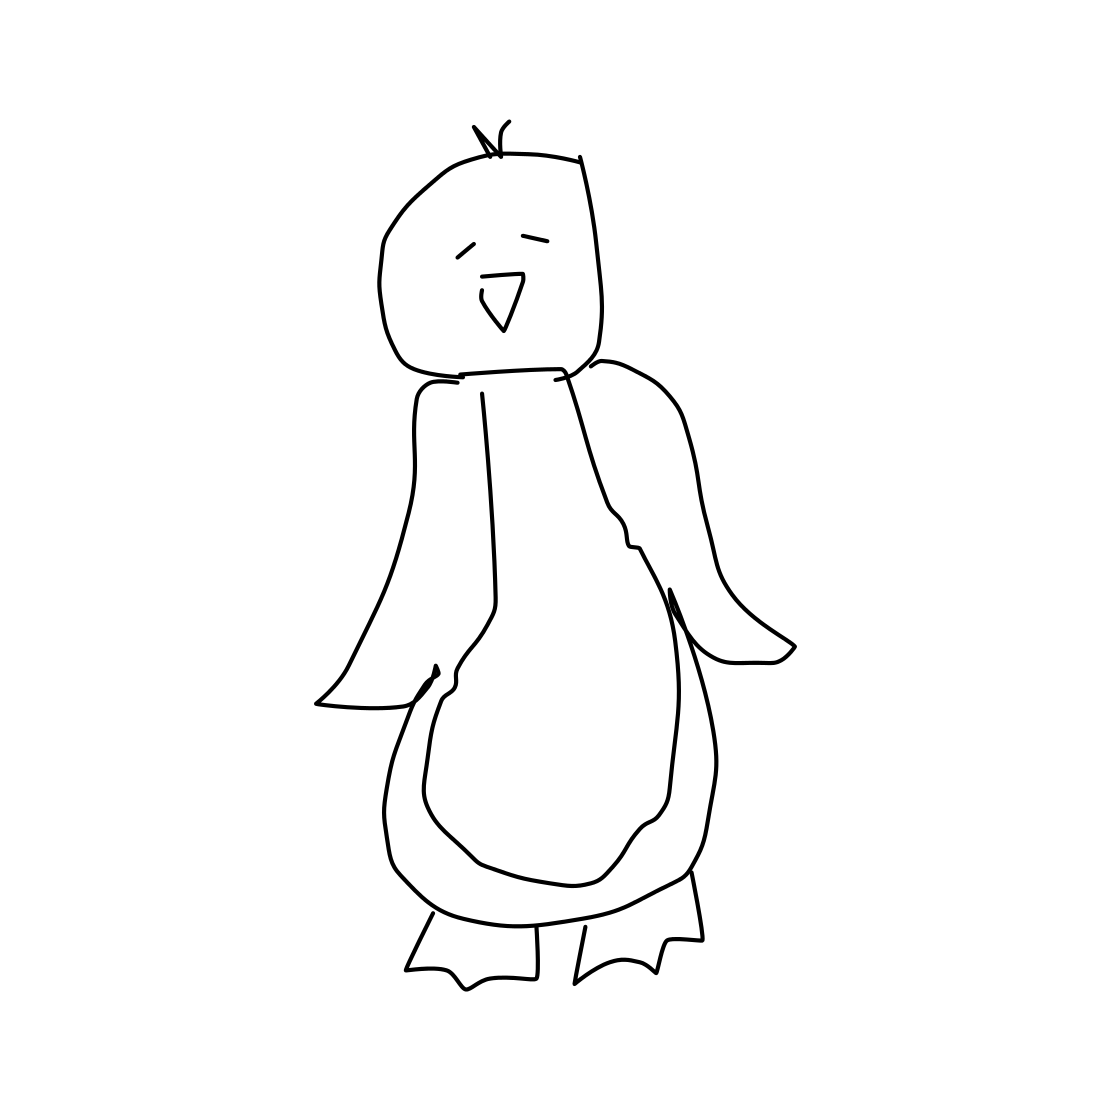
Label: penguin